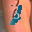
Label: 1